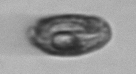
Label: Katodinium_or_Torodinium